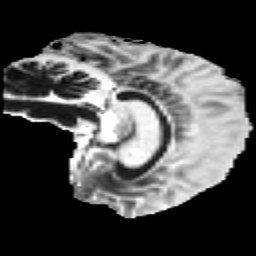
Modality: MD
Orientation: sagittal
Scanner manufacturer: ge
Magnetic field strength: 3 T
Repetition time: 8.8 s
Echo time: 0.085 s